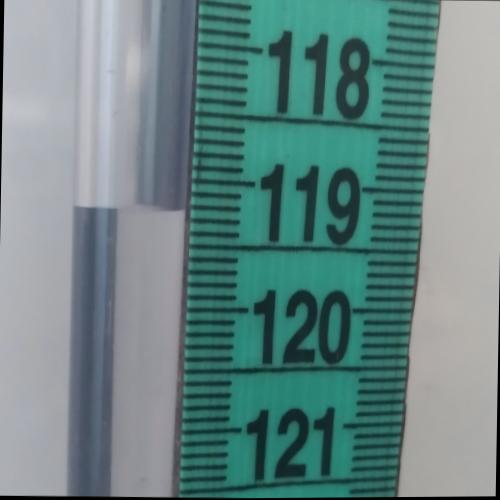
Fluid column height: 119.2 cm